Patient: sex M, age 64
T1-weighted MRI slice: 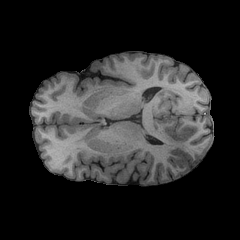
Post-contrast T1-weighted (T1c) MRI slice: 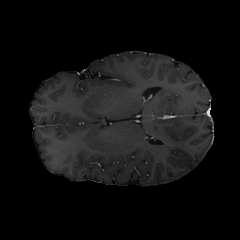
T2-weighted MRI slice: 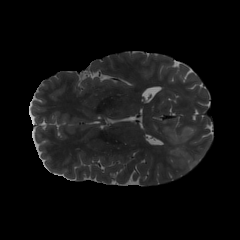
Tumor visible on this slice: yes
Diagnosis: Glioblastoma, IDH-wildtype
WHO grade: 4